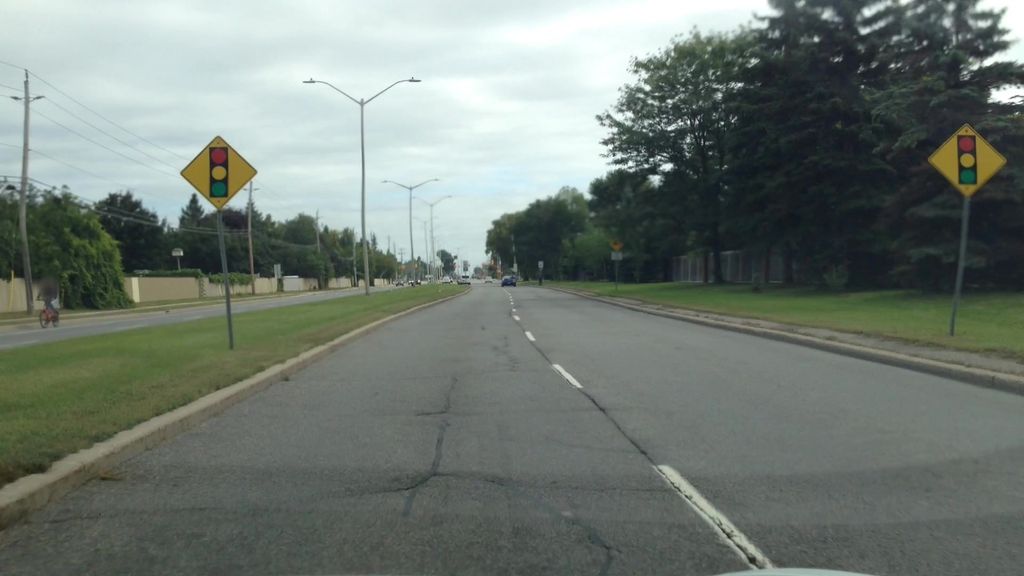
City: ottawa-gatineau